Question: I am studying the
For a domain exemplified by the learning set S (that is the set of the examples that I use to build a decision tree), the average amount of information I needed to classify an object is given by the
So I have the following formula:

So, for example:
This is pretty simple to calculate, my problem is that, on my book I also read this note:
> Notice entropy is 0 if all members of S belong to the same class (the
data is perfectly classified). The range of entropy is 0 ("perfectly
classified") to 1 ("totally random").
This assertion is confusing me because I am trying to change the previous example in this way:
So, in this case, I have that all the objecs belong to the same class (YES) and no examples belong to the NO class.
So I would expect that the entropy value of this S set will be 0 and no
What am I missing?
Tnx
Andrea
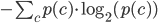
Answer: When calculating entropy you do a summation by iterating over the unique classification values at the node in question. You do this on each iteration by counting how many members of the set have the value, and then use the log formula. In your problem case, the only classification value that occurs is YES, meaning that entropy is zero based on the single iteration. You cannot iterate on a NO value because none of the examples have that value.